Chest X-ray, AP view. Patient: 44 years old, sex M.
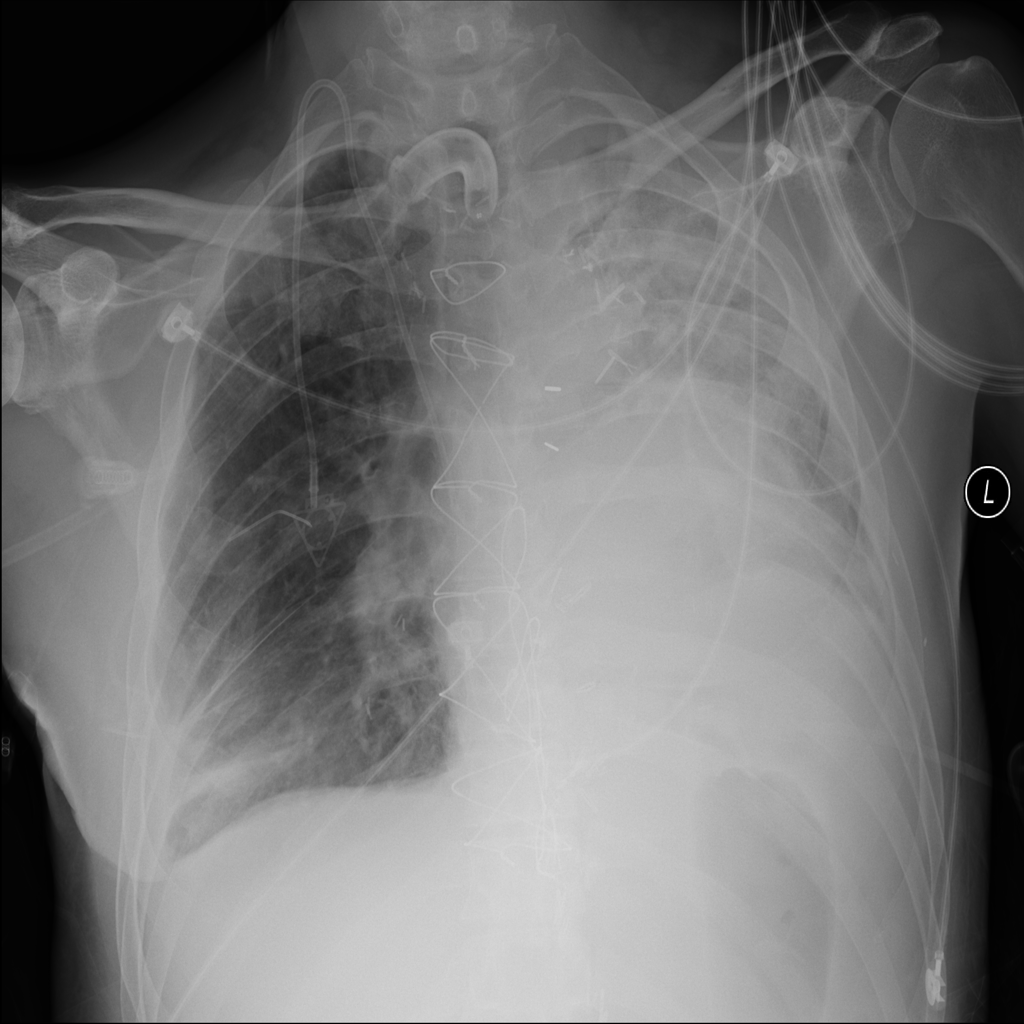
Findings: No Finding